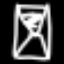
Label: hourglass